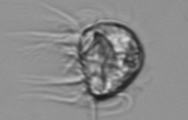
Label: Leegaardiella_ovalis